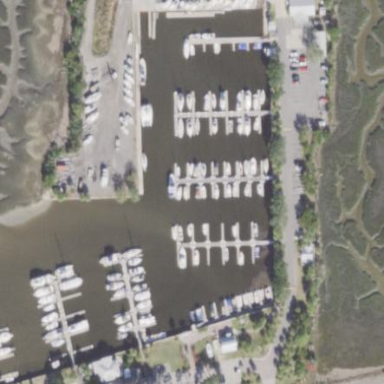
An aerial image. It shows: Marina area for leisure land.